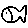
Label: fish